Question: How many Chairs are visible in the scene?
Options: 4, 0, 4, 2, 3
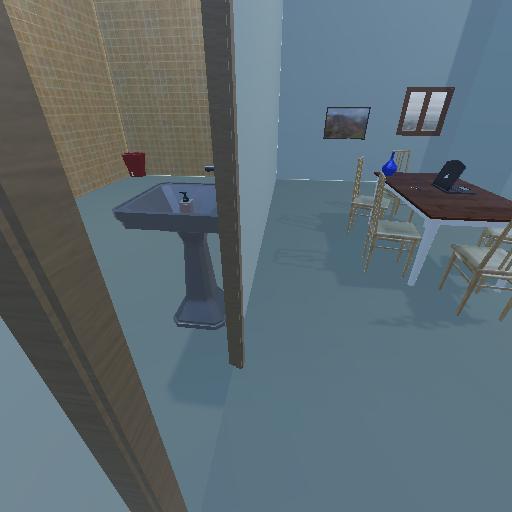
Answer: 4